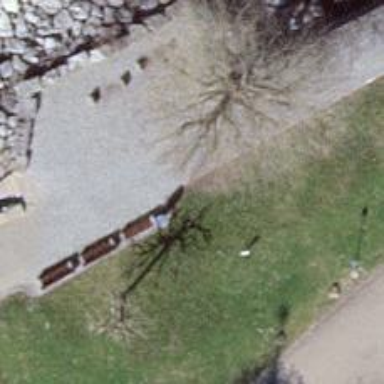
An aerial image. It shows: Bench.